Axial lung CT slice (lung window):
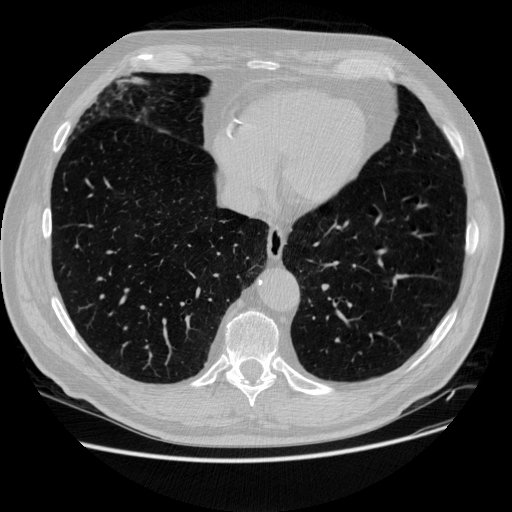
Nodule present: no